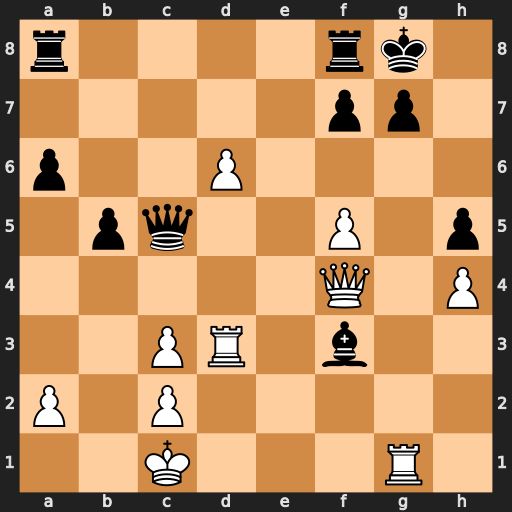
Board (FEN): r4rk1/5pp1/p2P4/1pq2P1p/5Q1P/2PR1b2/P1P5/2K3R1
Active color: w
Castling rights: -
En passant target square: -
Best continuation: Rxg7+ Kxg7 Qg5+ Kh7 Rxf3 Qe5 Rg3 Qxg3 Qxg3